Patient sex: F
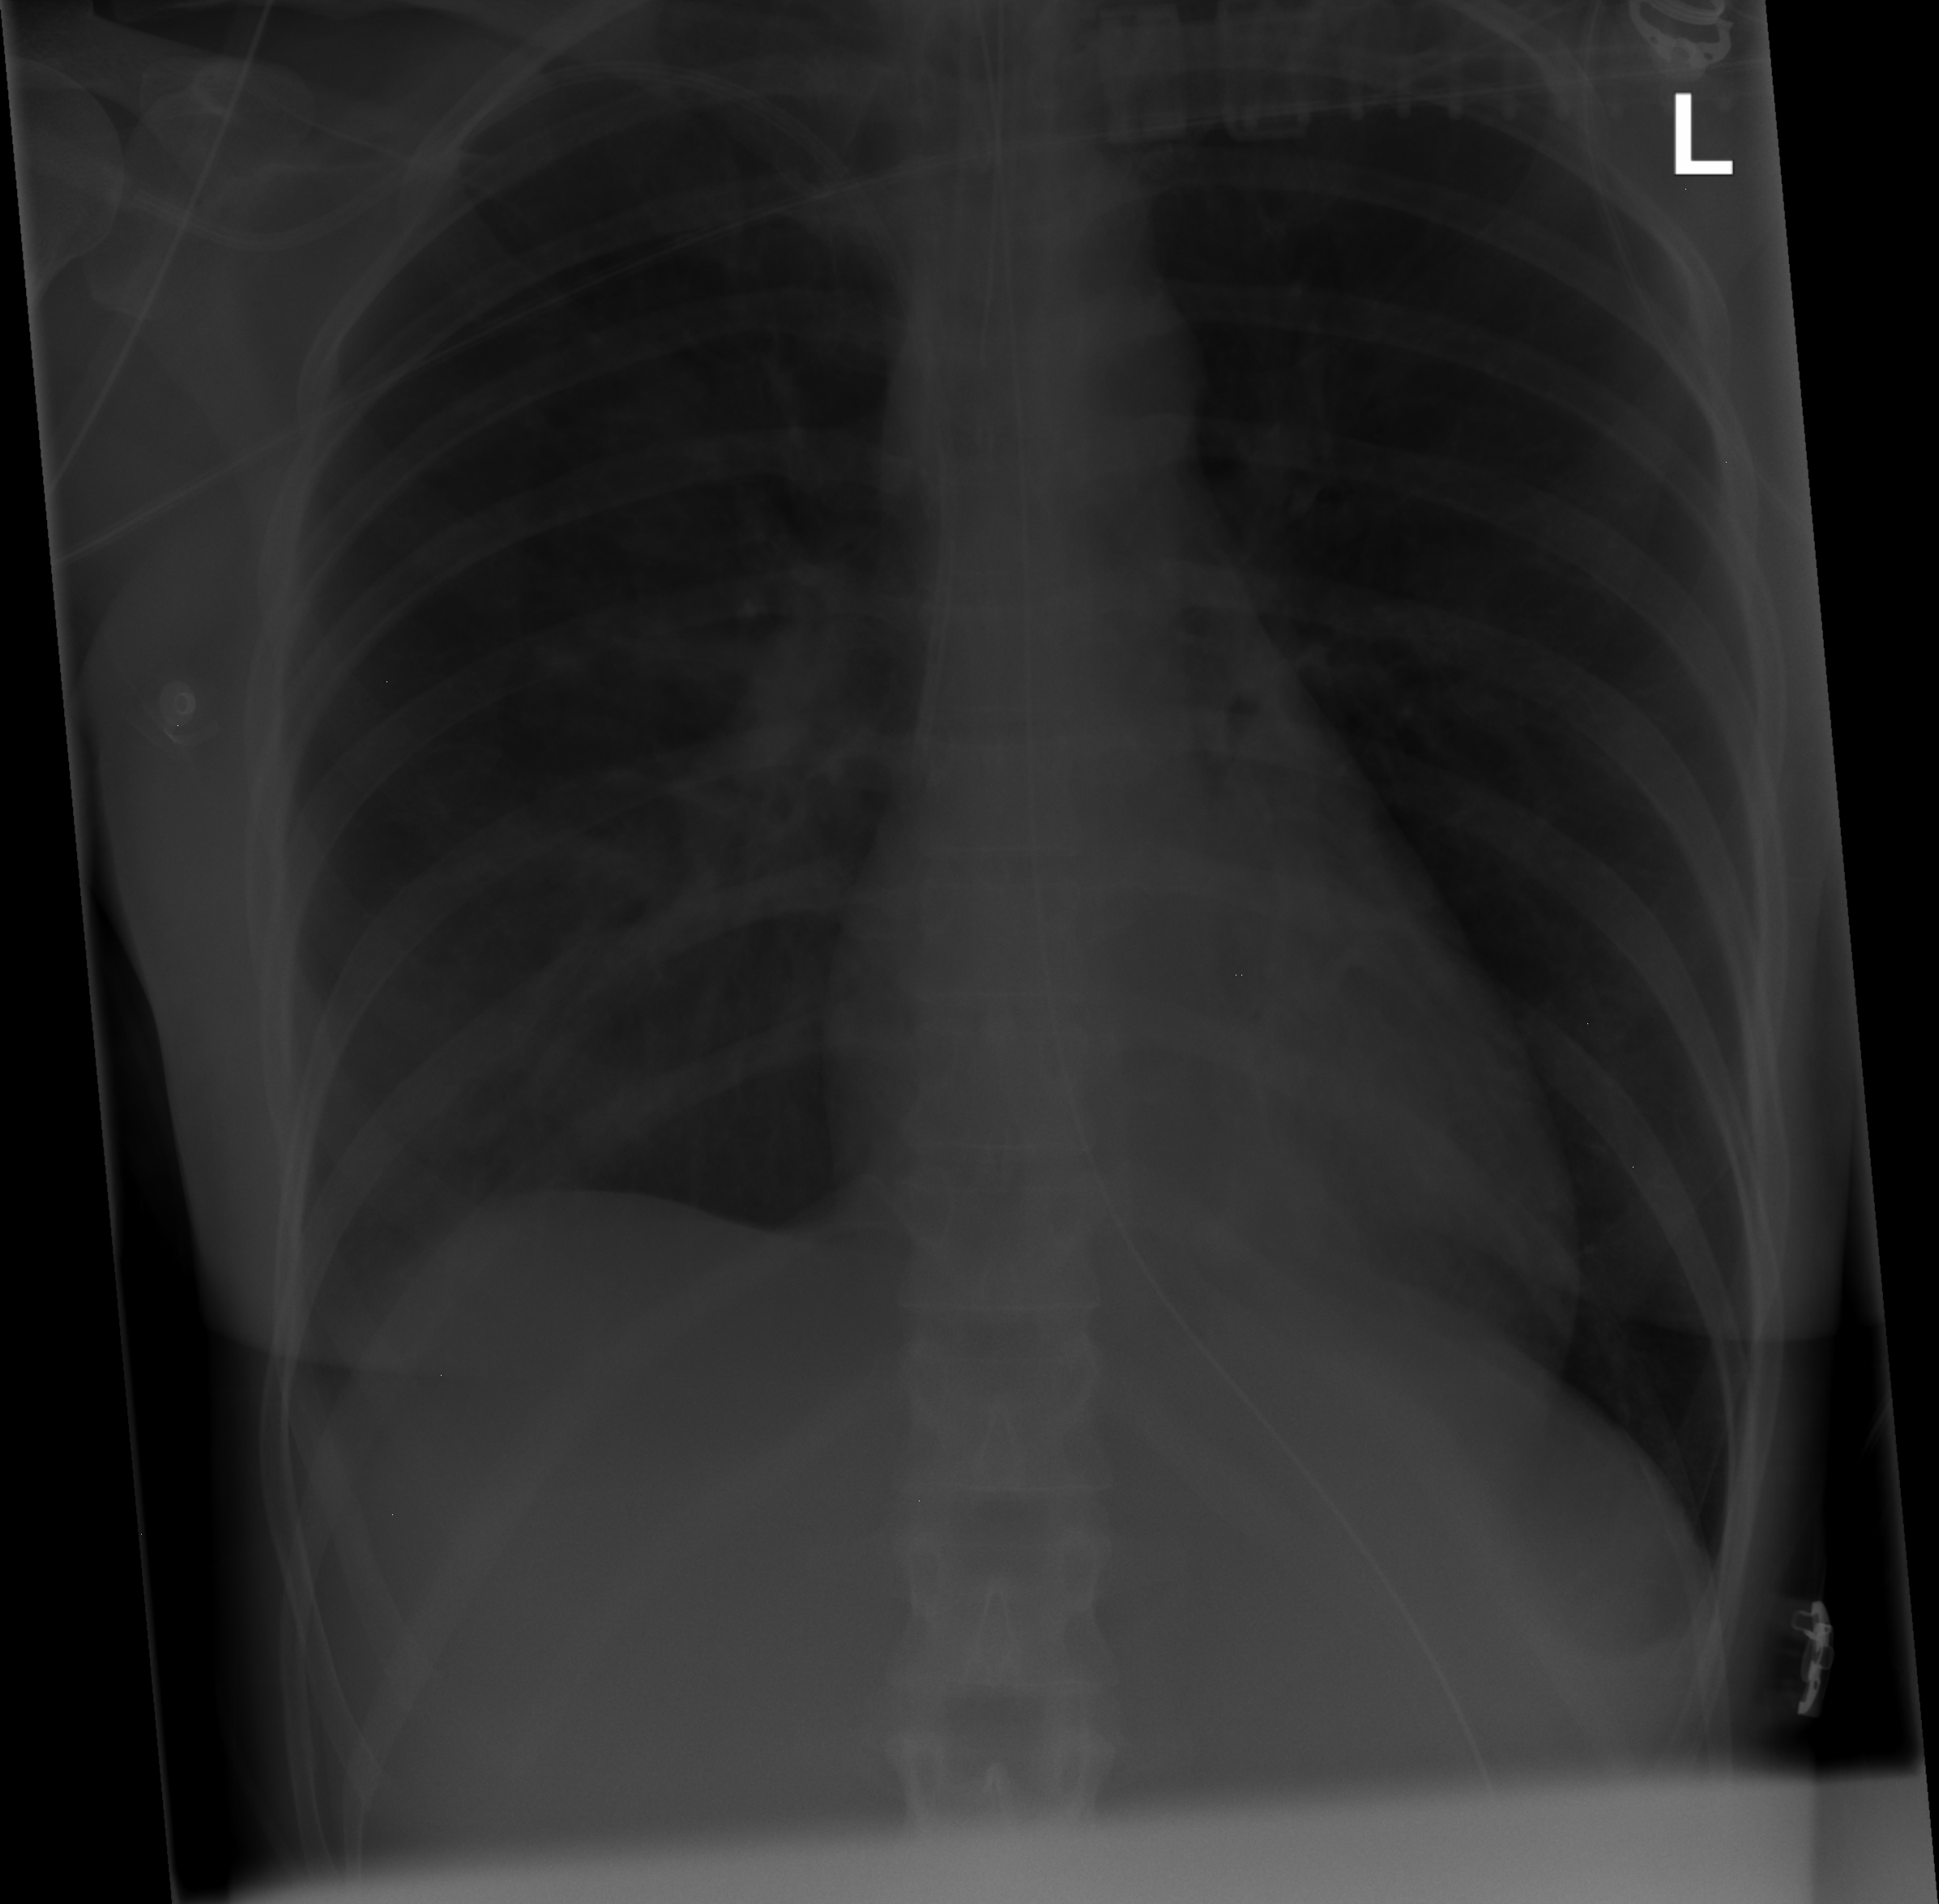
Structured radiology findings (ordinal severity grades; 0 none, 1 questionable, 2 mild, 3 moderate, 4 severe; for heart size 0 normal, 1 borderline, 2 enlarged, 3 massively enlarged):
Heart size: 0
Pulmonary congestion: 0
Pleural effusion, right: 0
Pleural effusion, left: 0
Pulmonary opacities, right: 2
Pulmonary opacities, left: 0
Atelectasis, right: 2
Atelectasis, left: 0